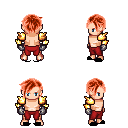
a pixel art fantasy rpg character, male body template, human, light skin, gold arm armor, red pants, red pixie cut hairstyle, metal gloves, black slippers, four views (front, back, left, right), 2x2 character sprite sheet, small pixel art, hard edges, no anti-aliasing